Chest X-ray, AP view. Patient: 37 years old, sex F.
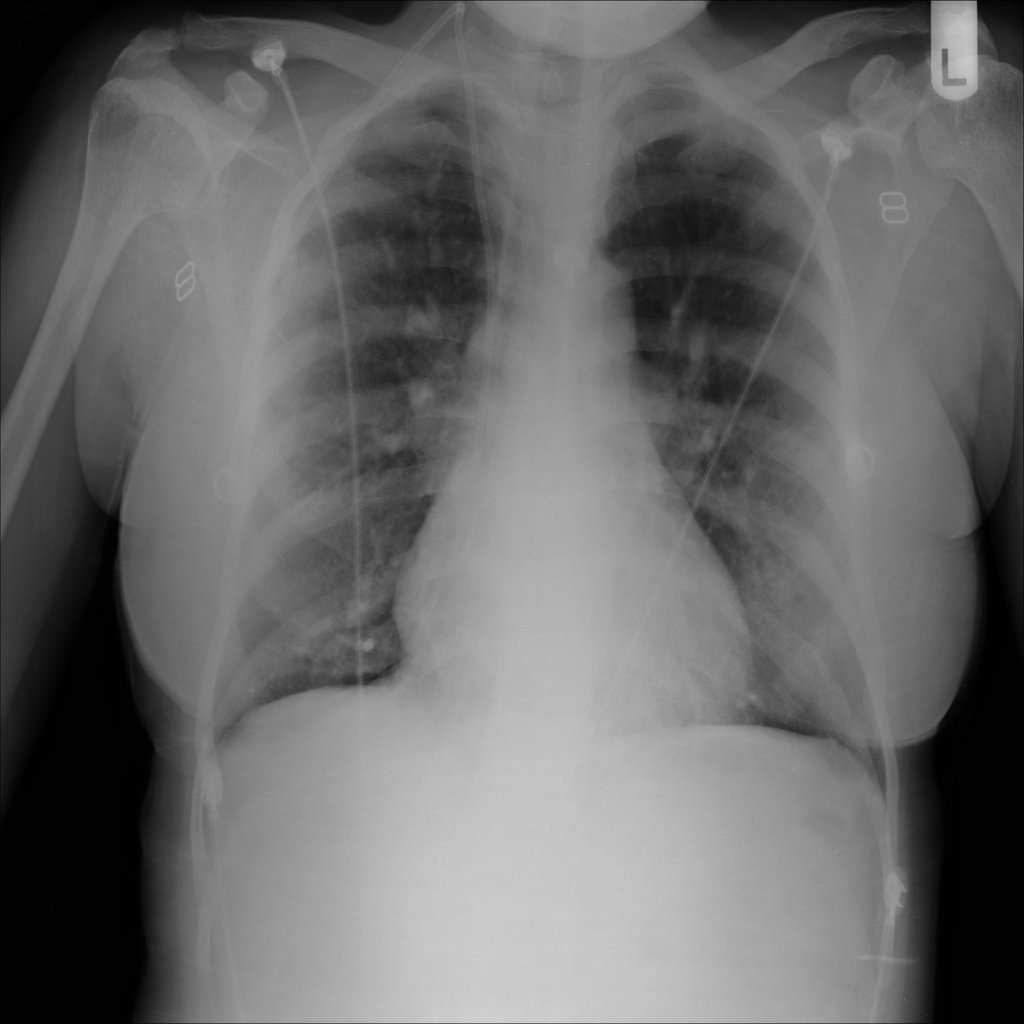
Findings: No Finding